Question: Here's a screenshot of how it looks before I press the green "debug" button.

However, the project still attempts to start using the Windows Phone Emulator. It's really bad.
Is this a problem you've encountered before? How can I solve it?
In my project file, I see something strange:
'''
<PropertyGroup>
...
<OutputType>Library</OutputType>
...
</PropertyGroup>
'''
Is it supposed to be like that for that given project?
It should probably be noted that one of the projects in the solution is in fact a Windows Phone 7 application.
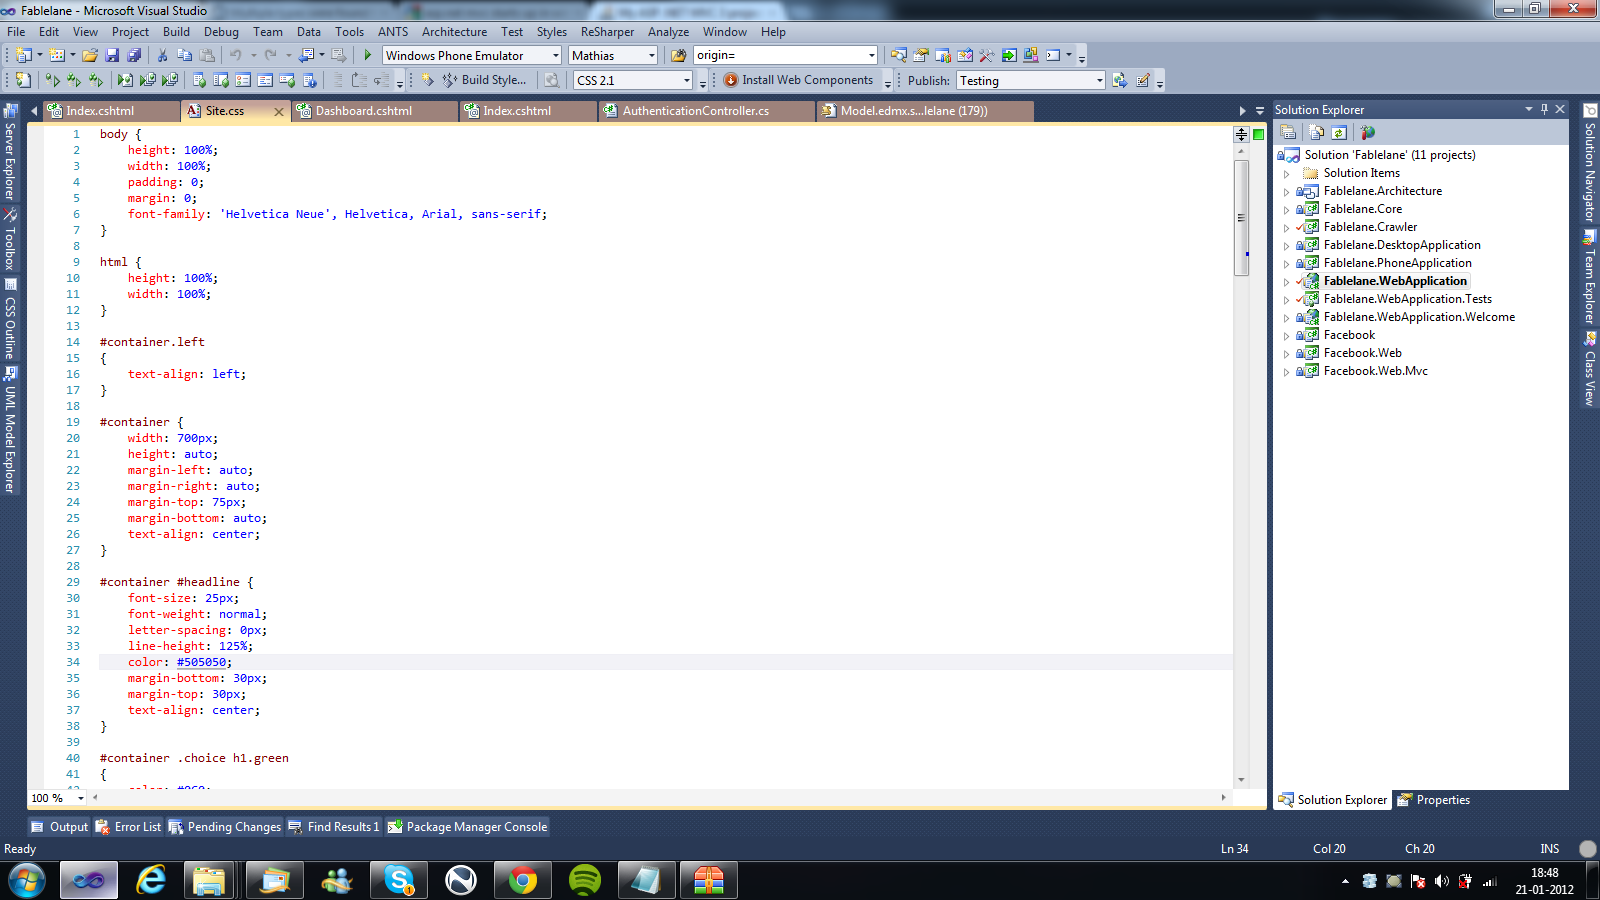
Answer: I made a workaround. Unloading the Windows Phone 7 project from the solution temporarily as I work on the ASP .NET MVC site seems to work just fine.